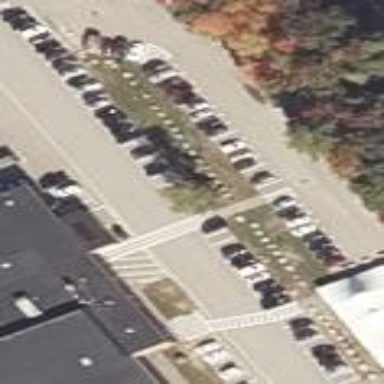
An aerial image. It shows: Street-side parking area with asphalt surface.